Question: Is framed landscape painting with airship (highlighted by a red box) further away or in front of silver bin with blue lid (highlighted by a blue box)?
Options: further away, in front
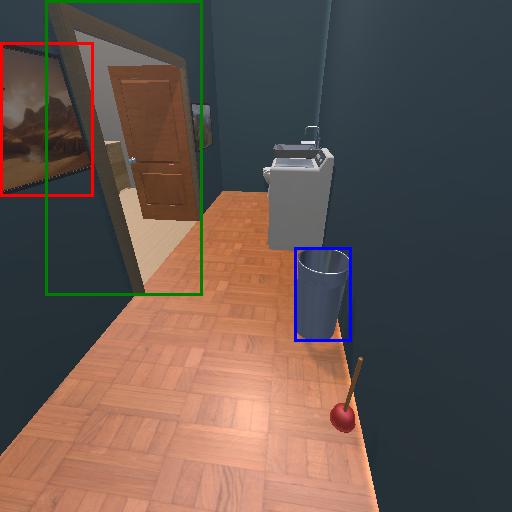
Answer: further away